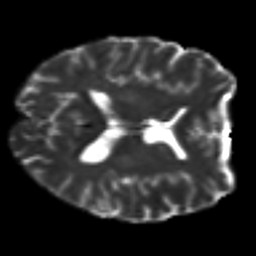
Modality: T2w
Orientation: axial
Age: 34
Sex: male
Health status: ill
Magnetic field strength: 3 T
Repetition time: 8.4 s
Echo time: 0.0926 s